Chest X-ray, PA view. Patient: 57 years old, sex F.
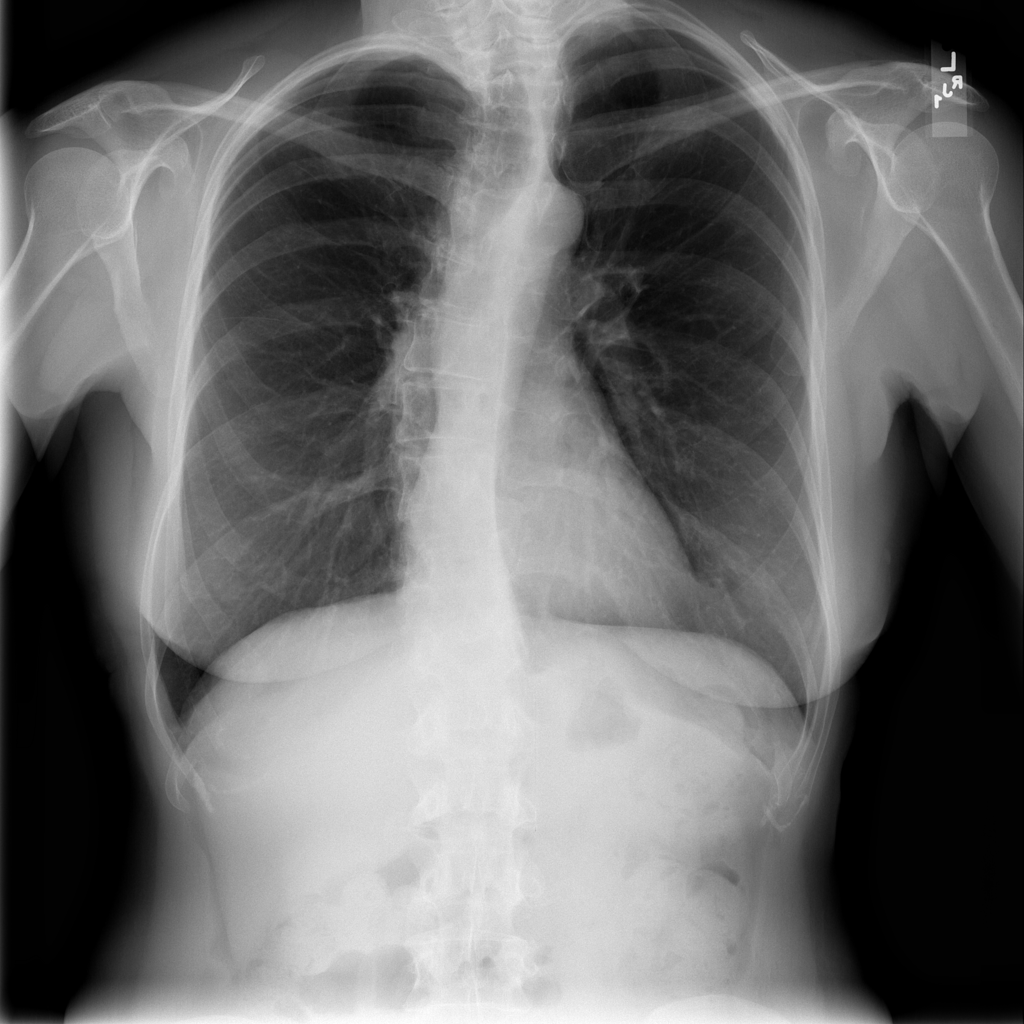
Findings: No Finding